Aerial crown-view tile of a tropical tree (Barro Colorado Island, Panama), acquired 20241216:
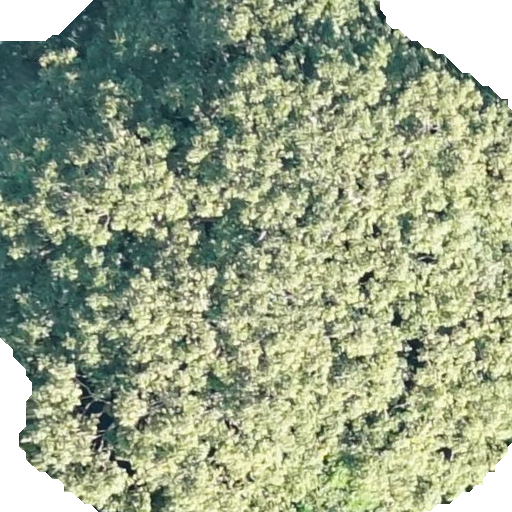
Species: Dipteryx oleifera
GBIF accepted scientific name: Dipteryx oleifera
Crown area: 419.191 m²